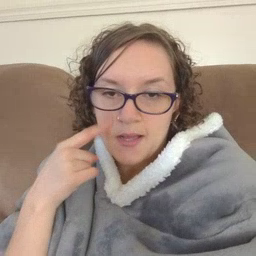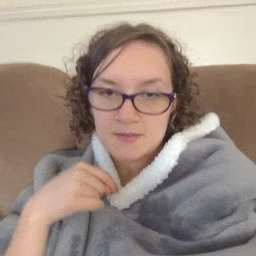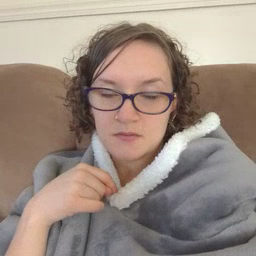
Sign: cry